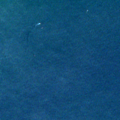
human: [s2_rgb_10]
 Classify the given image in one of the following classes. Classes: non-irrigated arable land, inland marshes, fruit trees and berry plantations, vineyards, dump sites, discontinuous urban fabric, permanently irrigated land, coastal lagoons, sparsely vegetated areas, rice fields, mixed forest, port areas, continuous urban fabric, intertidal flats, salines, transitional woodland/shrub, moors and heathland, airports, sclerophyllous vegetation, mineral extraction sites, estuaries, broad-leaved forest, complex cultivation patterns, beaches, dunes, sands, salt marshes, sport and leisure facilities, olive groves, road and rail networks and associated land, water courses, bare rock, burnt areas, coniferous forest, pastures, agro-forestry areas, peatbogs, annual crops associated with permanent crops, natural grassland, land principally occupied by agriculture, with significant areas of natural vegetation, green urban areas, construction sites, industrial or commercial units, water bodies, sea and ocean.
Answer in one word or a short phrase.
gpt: sea and ocean